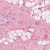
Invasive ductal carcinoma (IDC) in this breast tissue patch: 0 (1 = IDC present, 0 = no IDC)